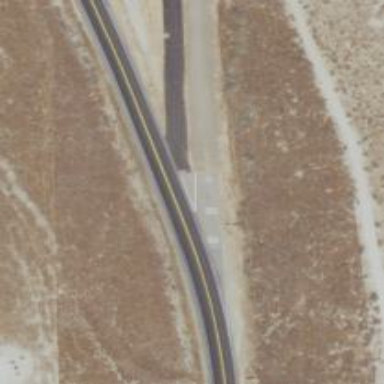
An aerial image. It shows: Escape road.